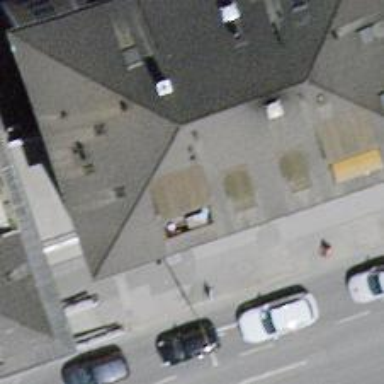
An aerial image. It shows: Driving school.